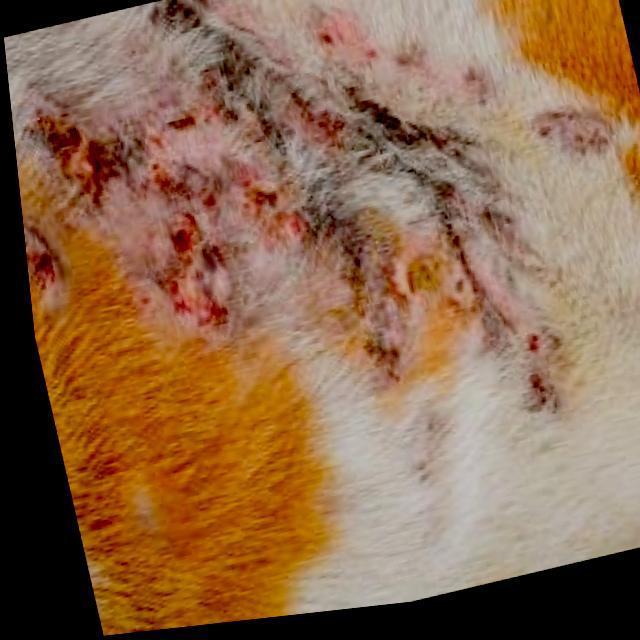
Canine fungal skin infection — characterized by alopecia, scaling, crusting, and circular lesions. Common agents include Malassezia and Candida species.